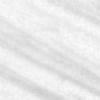
Label: change